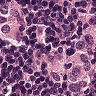
Metastatic tissue present: yes